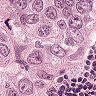
Metastatic tissue present: yes